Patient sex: F
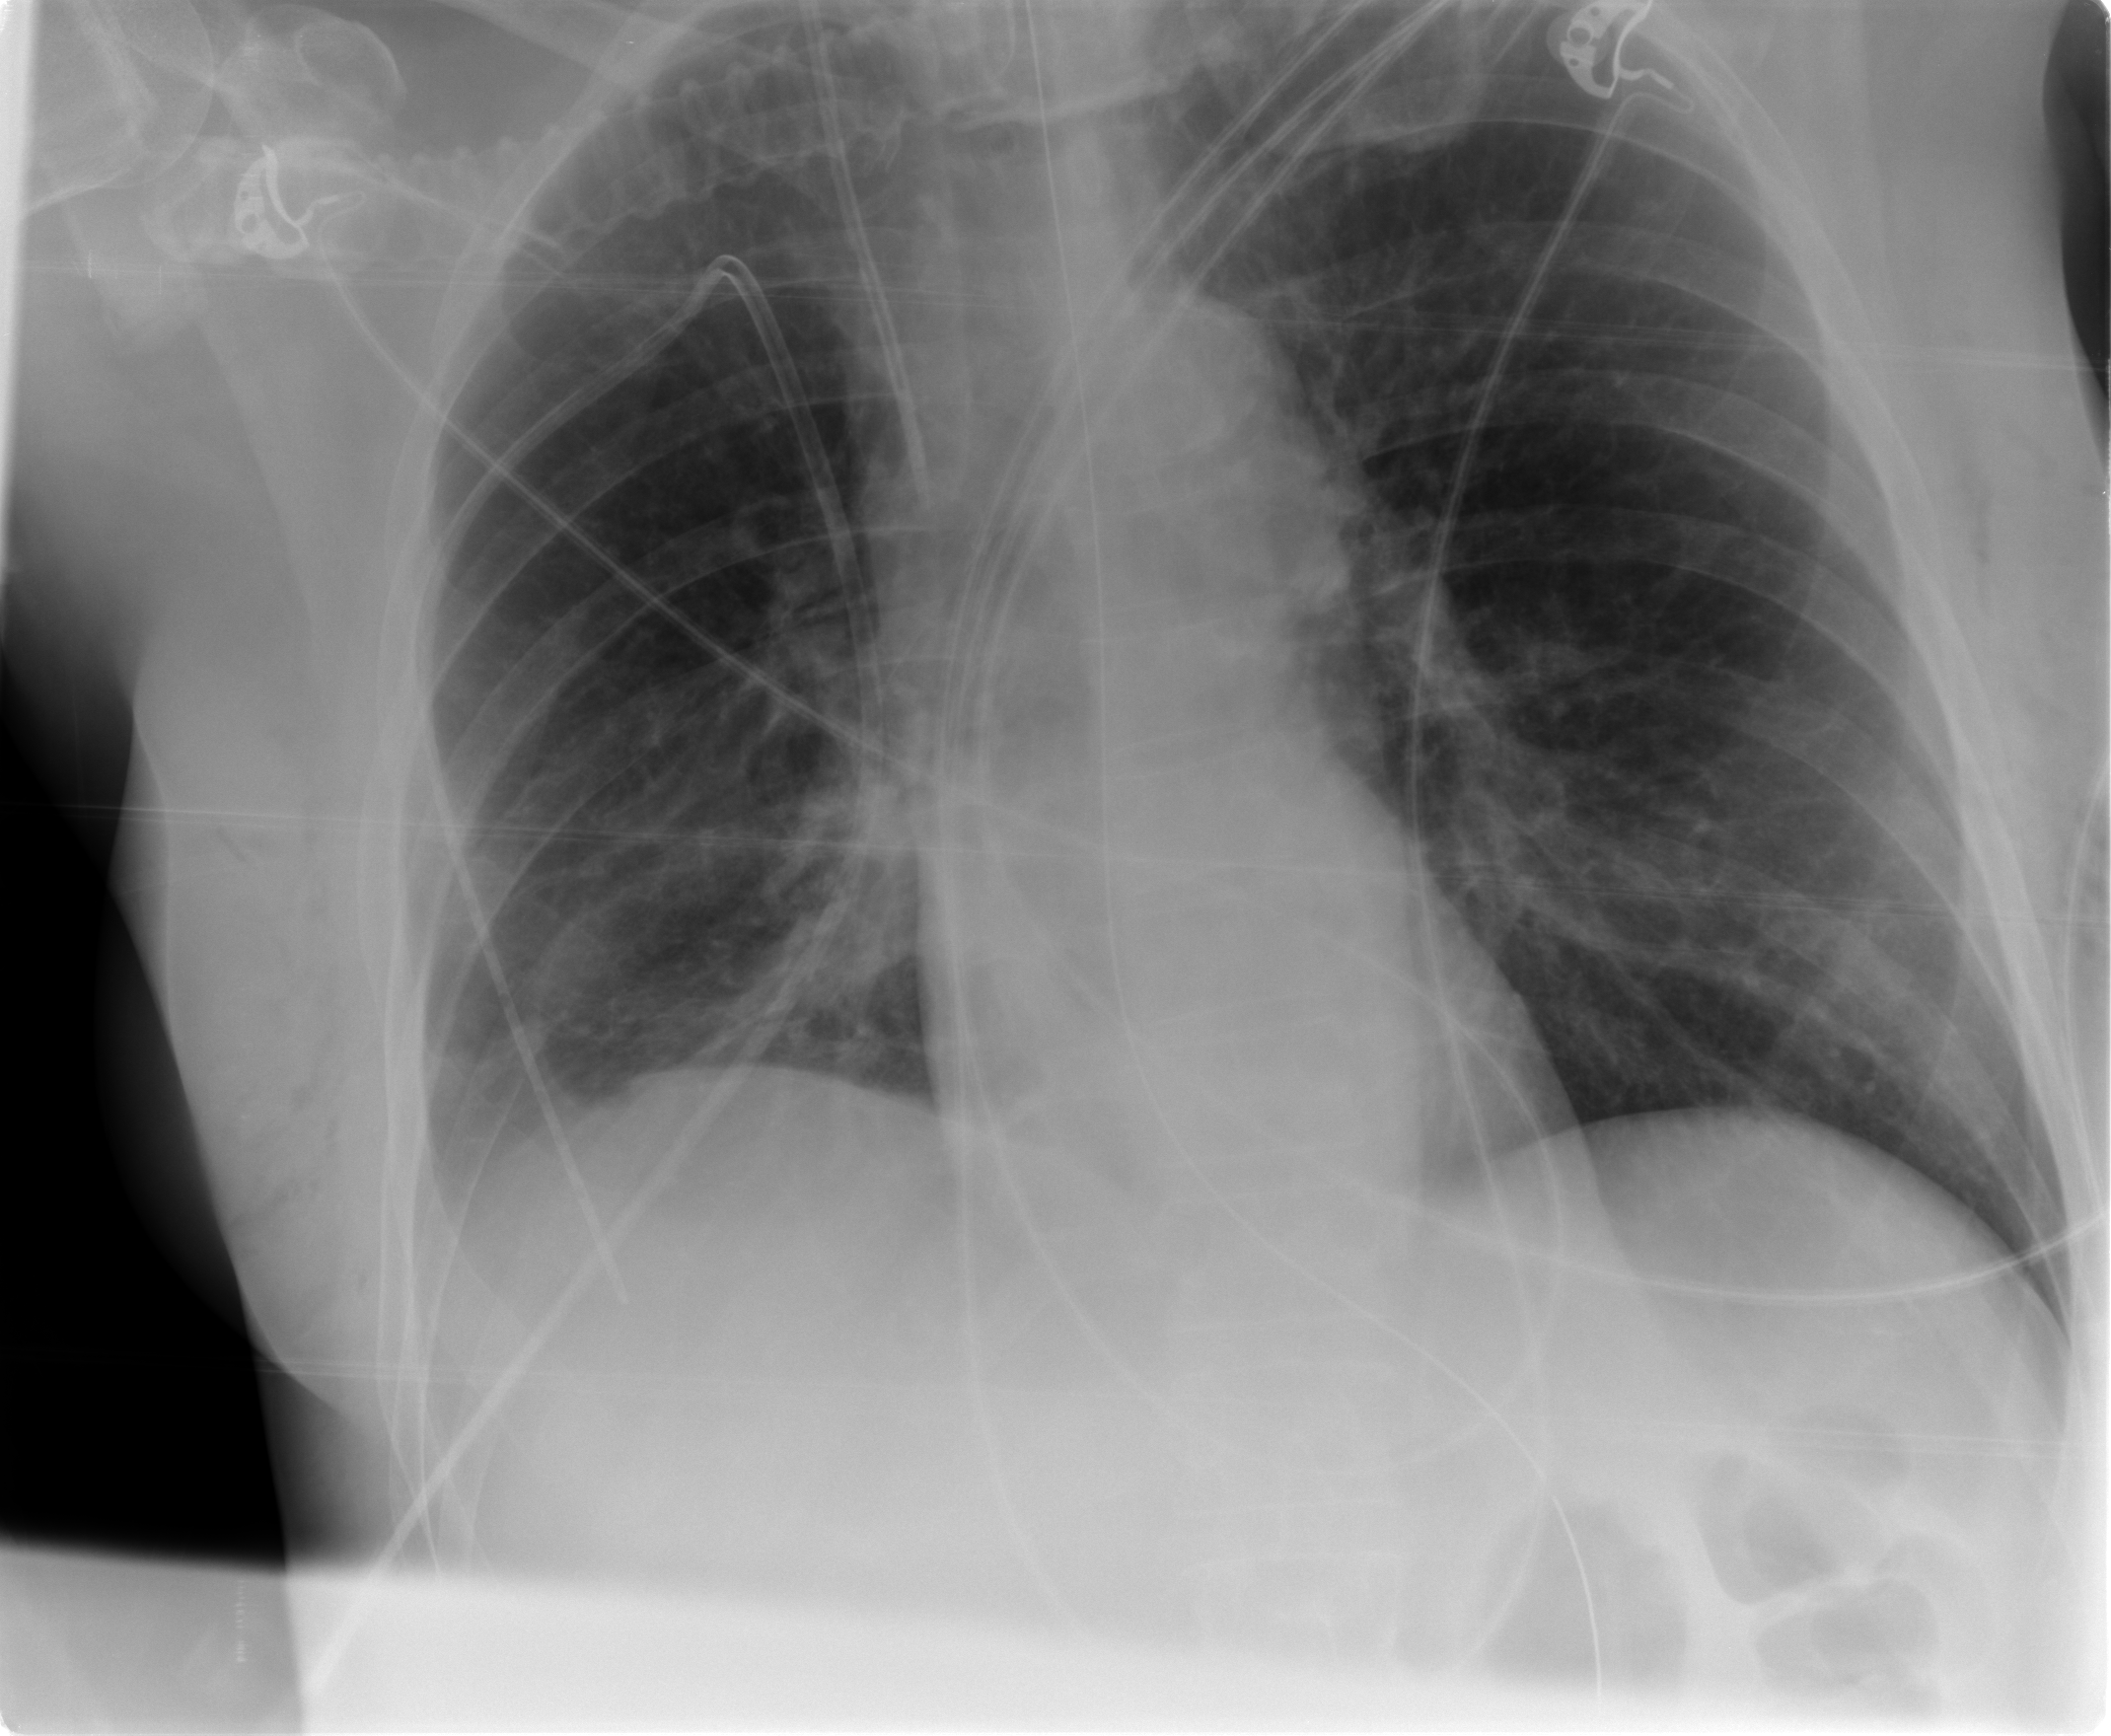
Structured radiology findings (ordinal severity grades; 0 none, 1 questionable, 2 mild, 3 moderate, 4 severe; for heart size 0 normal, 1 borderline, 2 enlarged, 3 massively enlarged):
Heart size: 0
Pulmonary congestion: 0
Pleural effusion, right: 0
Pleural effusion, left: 0
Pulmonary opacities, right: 0
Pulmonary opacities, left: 0
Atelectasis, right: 2
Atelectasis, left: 2